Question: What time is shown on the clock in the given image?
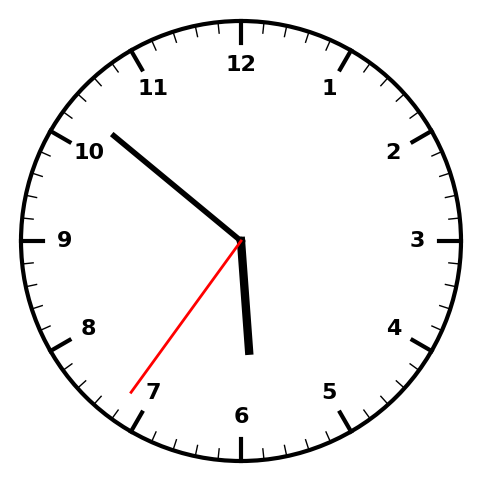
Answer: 05:51:36